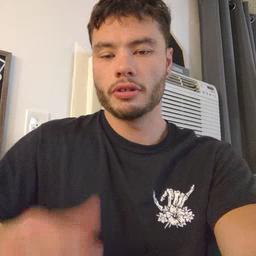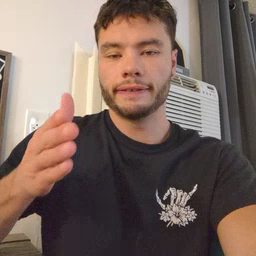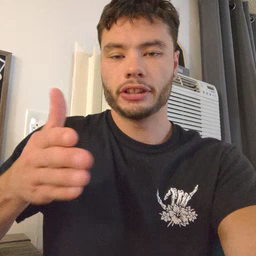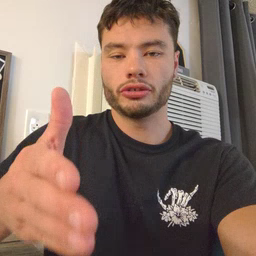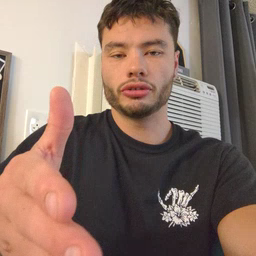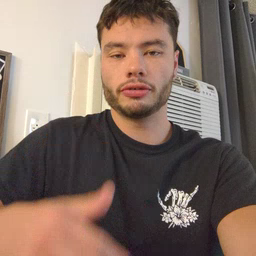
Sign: fish